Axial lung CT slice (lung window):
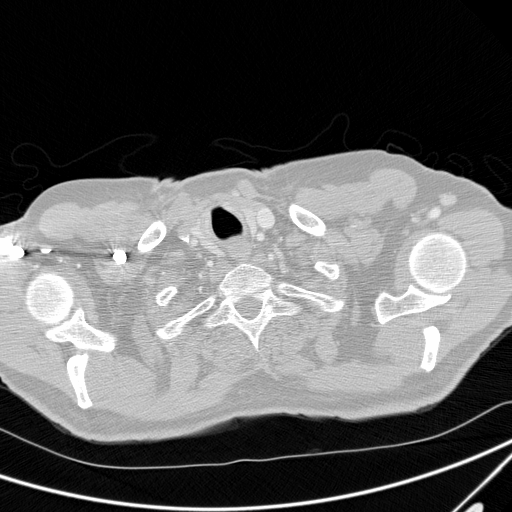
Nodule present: no